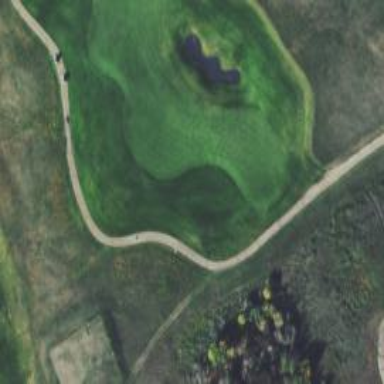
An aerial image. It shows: Path used for both walking and golf.